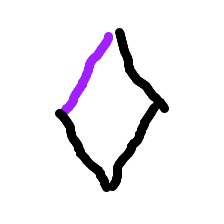
Shape: rhombus